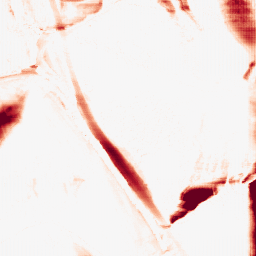
Category: morphological
Decomposition family: morphological_ellipse
Decomposition parameters: operation: opening
width: 5
height: 50
Upsampling method: fft_zeropad
Upsampling parameters: scale: 4
Upsampling scale: 4